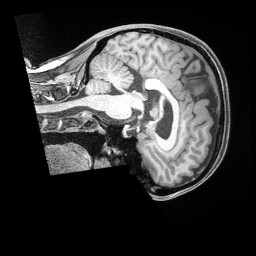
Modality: T1w
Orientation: sagittal
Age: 34
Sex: female
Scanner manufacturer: siemens
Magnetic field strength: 3 T
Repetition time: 2 s
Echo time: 0.00211 s